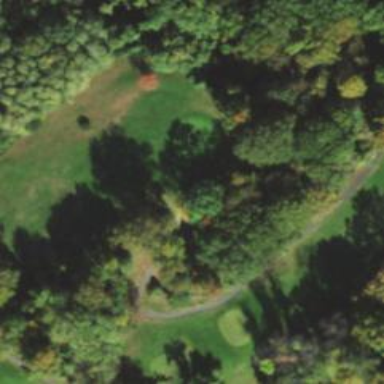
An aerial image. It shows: View of golf hole.